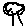
Label: tree